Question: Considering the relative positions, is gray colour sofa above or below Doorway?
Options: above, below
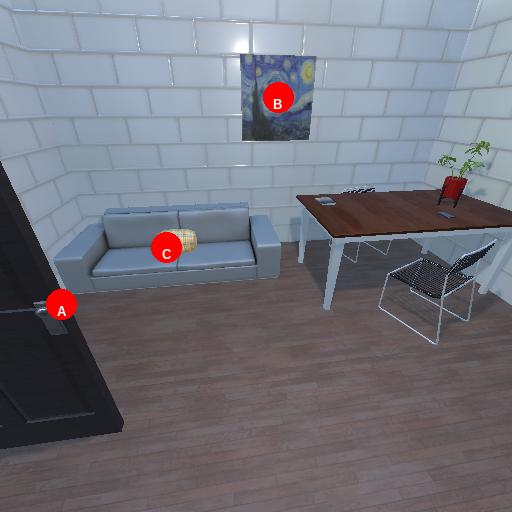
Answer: above